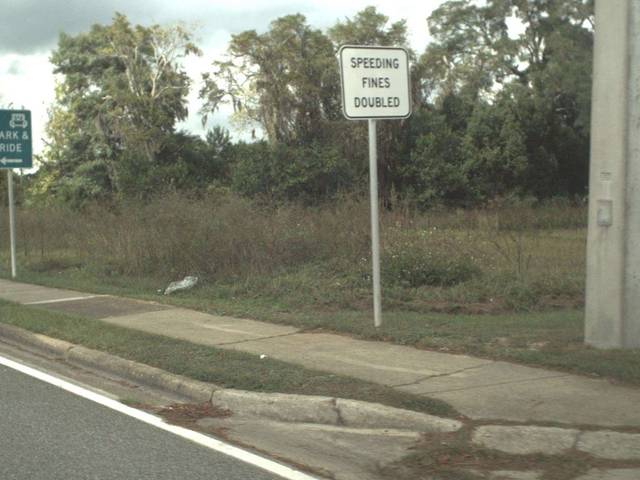
Region: United States
Coordinates: 30.432, -84.975